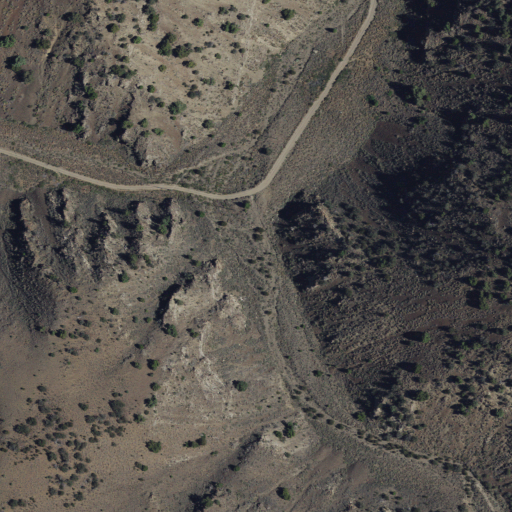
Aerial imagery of valley in California named Log Canyon containing shrub and evergreen forest